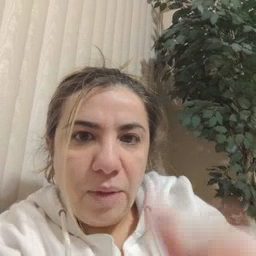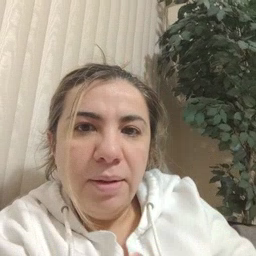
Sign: brother